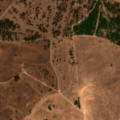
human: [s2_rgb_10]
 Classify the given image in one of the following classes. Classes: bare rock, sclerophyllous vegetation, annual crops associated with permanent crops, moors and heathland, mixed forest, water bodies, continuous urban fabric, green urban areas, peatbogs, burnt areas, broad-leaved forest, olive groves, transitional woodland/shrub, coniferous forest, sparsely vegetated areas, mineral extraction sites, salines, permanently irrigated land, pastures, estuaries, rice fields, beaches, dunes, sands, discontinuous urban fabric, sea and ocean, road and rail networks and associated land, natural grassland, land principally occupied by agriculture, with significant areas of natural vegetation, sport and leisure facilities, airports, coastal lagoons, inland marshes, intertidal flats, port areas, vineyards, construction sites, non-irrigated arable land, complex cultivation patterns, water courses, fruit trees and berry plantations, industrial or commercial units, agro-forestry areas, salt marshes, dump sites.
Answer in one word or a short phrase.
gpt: non-irrigated arable land, agro-forestry areas, coniferous forest, transitional woodland/shrub